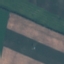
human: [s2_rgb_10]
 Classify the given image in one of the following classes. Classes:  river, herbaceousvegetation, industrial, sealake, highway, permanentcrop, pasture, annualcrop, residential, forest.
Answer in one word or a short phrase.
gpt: AnnualCrop